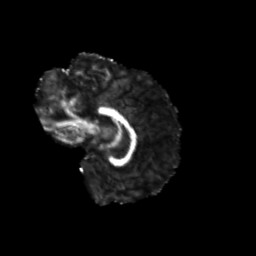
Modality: FA
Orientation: sagittal
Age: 12
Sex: male
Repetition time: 9.512 s
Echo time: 0.089 s